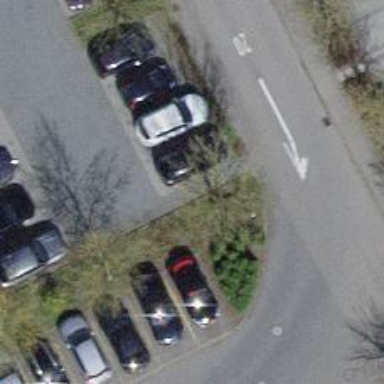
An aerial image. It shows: Assembly point designated for emergencies.